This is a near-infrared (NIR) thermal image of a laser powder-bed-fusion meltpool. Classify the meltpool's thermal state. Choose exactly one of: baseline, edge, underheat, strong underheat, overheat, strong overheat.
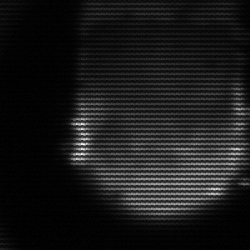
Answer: edge